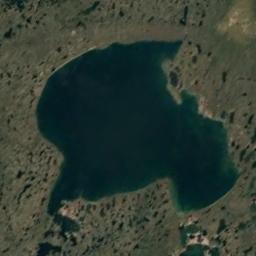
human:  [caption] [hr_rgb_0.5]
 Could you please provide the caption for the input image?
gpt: There are many lakes of different sizes .

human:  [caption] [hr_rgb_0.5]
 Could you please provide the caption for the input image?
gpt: There is an irregular blue lake on the brown ground, And there are some small lakes next to it .

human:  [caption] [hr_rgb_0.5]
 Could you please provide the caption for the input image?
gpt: The lake lies in a wasteland and the water is deep green .

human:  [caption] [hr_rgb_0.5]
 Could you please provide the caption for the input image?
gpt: The lake blends with the green space .

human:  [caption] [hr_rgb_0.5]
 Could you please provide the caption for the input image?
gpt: There are brown bare land around the lake .